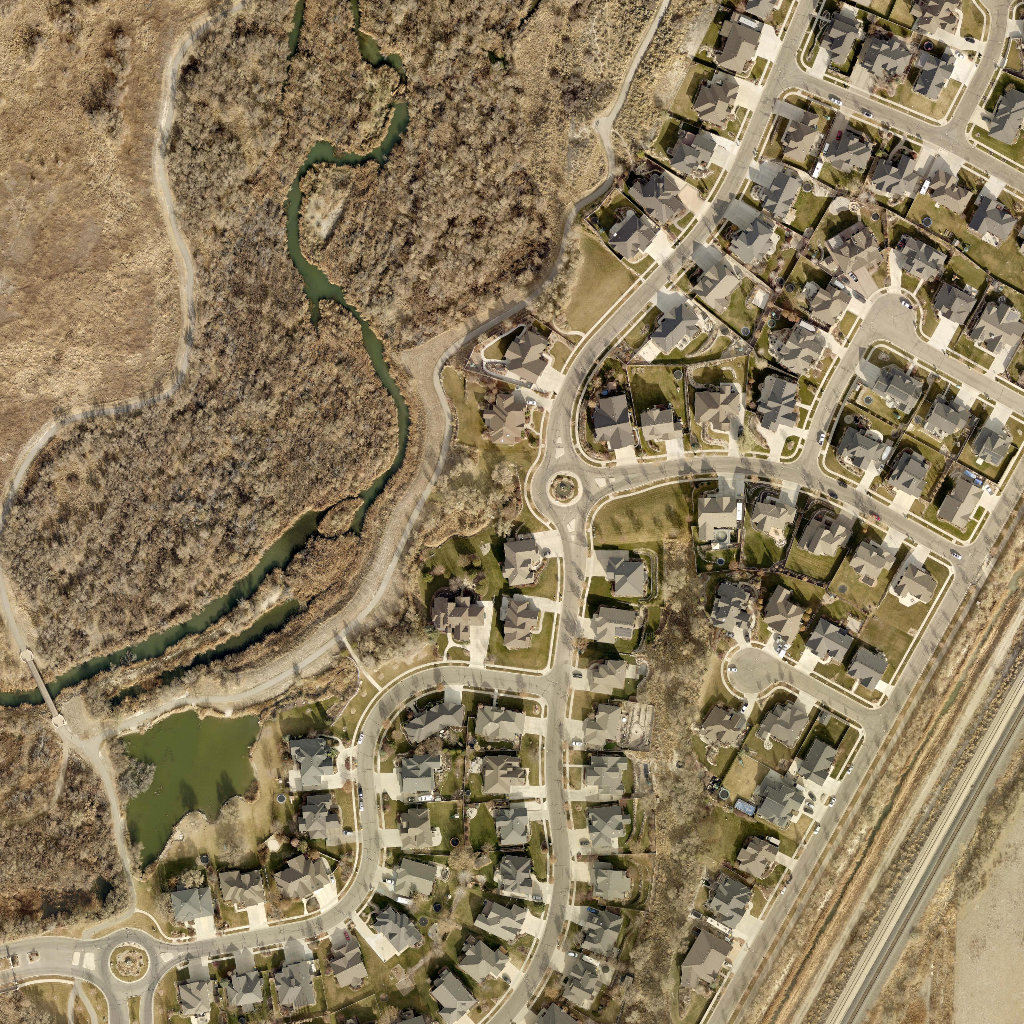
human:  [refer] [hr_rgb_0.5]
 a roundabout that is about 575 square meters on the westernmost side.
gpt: <box>[[9, 91, 15, 96, 0]]</box>

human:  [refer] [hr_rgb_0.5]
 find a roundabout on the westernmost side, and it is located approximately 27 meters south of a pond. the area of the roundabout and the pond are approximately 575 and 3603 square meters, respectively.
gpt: <box>[[9, 91, 15, 96, 0]]</box>

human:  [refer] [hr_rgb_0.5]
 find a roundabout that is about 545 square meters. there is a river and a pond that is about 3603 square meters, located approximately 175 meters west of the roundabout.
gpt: <box>[[51, 44, 58, 51, 0]]</box>

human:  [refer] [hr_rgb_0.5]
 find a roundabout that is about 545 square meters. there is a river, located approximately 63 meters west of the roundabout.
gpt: <box>[[51, 44, 58, 51, 0]]</box>

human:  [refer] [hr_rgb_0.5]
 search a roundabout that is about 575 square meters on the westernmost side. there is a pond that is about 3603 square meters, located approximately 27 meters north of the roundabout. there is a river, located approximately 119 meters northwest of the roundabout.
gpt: <box>[[9, 91, 15, 96, 0]]</box>